Field crop: maize
Growth stage: 2
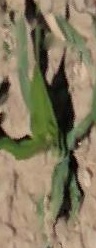
Species: maize